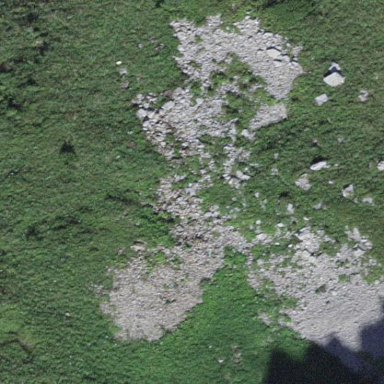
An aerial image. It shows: Scree landscape.